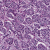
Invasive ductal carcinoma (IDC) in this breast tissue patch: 1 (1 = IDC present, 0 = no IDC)